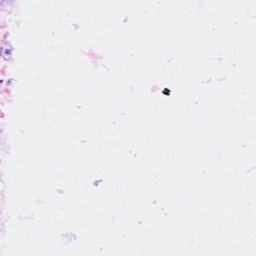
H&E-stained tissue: Breast